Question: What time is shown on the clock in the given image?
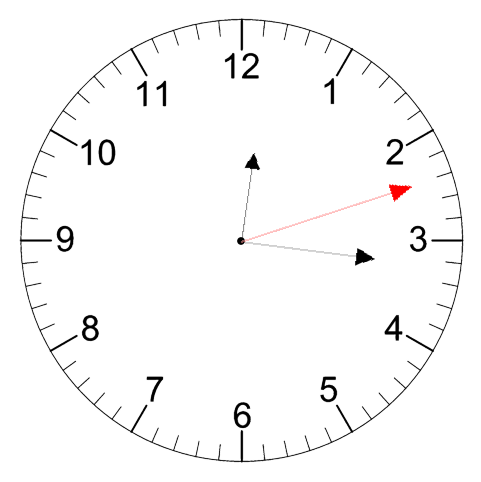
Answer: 12:16:12